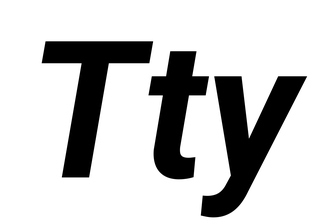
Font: Roboto-Italic_Bold_Italic